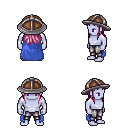
a pixel art fantasy rpg character, male body template, dark elf, purple skin, blue cape, metal pants, pink unkempt hairstyle, chain helm, four views (front, back, left, right), 2x2 character sprite sheet, small pixel art, hard edges, no anti-aliasing